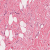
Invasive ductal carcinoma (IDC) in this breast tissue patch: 0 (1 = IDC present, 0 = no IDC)